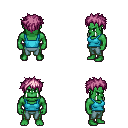
a pixel art fantasy rpg character, male body template, orc, green skin, teal pirate shirt, teal pants, pink bedhead hairstyle, four views (front, back, left, right), 2x2 character sprite sheet, small pixel art, hard edges, no anti-aliasing